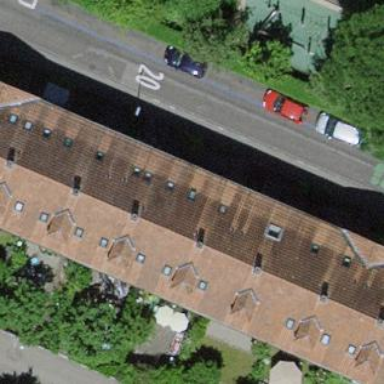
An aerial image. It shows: Residential building with hipped roof made of maroon roof tiles. The roof is oriented across the building.